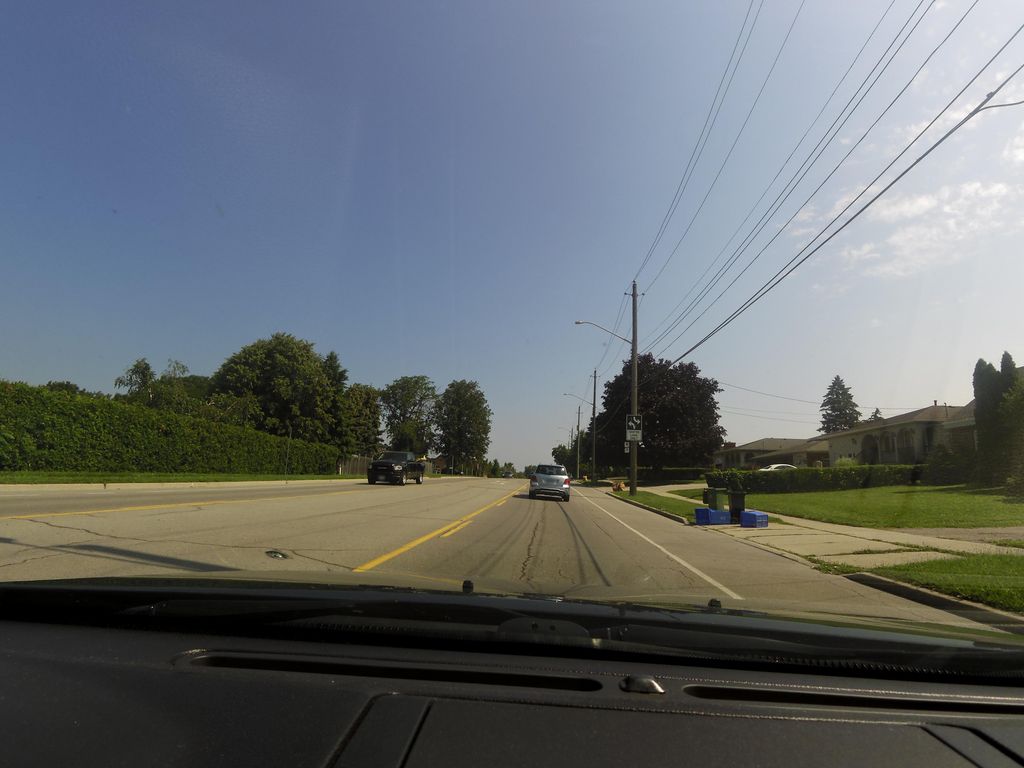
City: hamilton